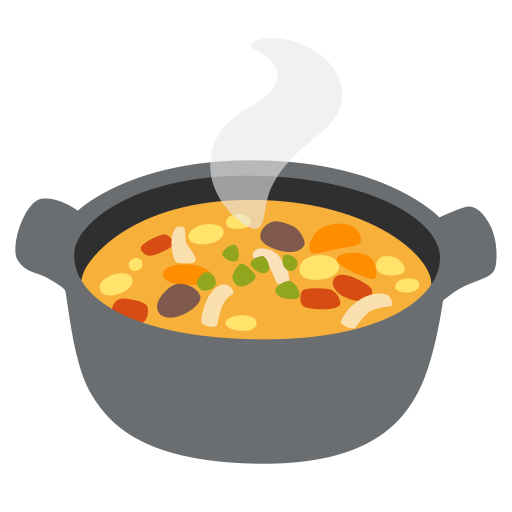
Emoji: 🍲